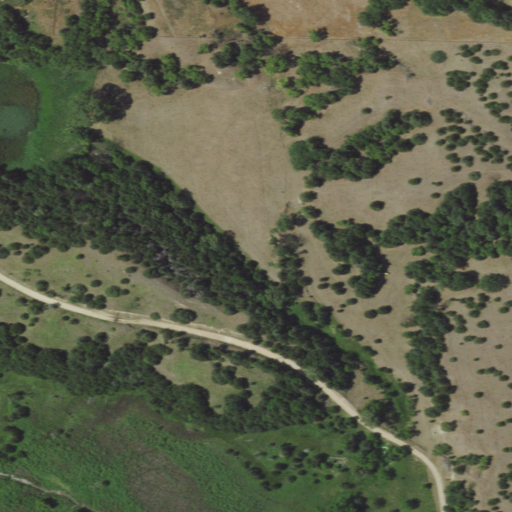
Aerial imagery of valley in Nebraska named Lake Canyon containing grassland, woody wetlands, mixed forest, deciduous forest, open development, open water, medium intensity development, and low intensity development